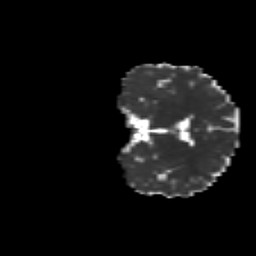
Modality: MD
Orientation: coronal
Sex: male
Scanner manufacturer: siemens
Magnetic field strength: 3 T
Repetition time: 5 s
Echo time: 0.071 s